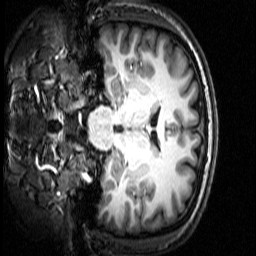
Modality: T1w
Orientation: coronal